Question: Im creating a NAVIGATION, it has 3 states. Normal, Rollover and Selected.
And each button has different images for all 3 states.

I want to do this with jQuery.
State 1 & 2 I can show with seperate class for
'''
.boy1 a {background-image:...}
.boy1 a:hover {background-image:...}
.boy2 a {background-image:...}
.boy2 a:hover {background-image:...}
.boy3 a {background-image:...}
.boy3 a:hover {background-image:...}
'''
But when you click on BUTTON, it should show a DIV that contains its NAME or any other image.
e.g.
'''
$(".boy1").click(function() {
$("#boy1").show("slow");
});
'''
HTML PART:
'''
<div id="navigation">
<div class="boy1"><a href="#section1"></a></div>
<div id="boy1">MR ABC</div>
<div class="boy2"><a href="#section2"></a></div>
<div id="boy2">MR XYZ</div>
<div class="boy3"><a href="#section3"></a></div>
<div id="boy3">MR LALOLA</div>
</div>
<style type="text/css">
.boy1 a { background-image:images/boy1.gif; display:block; cursor:pointer; height:100px; width:50px}
.boy1 a:hover { background-image:images/boyimage1.gif;}
#boy1 {position:absolute; top:100; left:50; height:30px; width:60px;}
.boy2 a { background-image:images/boy2.gif; display:block; cursor:pointer; height:100px; width:50px}
.boy2 a:hover { background-image:images/boyimage2.gif;}
#boy2 {position:absolute; top:100; left:200; height:30px; width:60px;}
.boy3 a { background-image:images/boy3.gif; display:block; cursor:pointer; height:100px; width:50px}
.boy3 a:hover { background-image:images/boyimage3.gif;}
#boy3 {position:absolute; top:100; left:350; height:30px; width:60px;}
</style>
'''
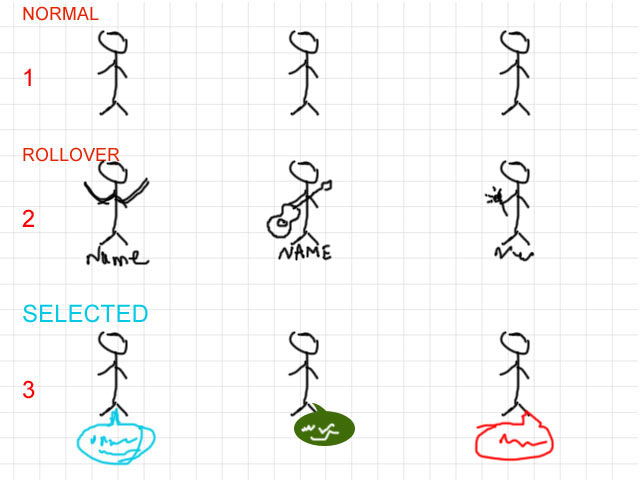
Answer: HTML
'''
<div id="navigation">
<div class="boy1"><a href="#section1">x</a></div>
<div id="boy1" class="showhidediv">MR ABC</div>
<div class="boy2"><a href="#section2">y</a></div>
<div id="boy2" class="showhidediv">MR XYZ</div>
<div class="boy3"><a href="#section3">z</a></div>
<div id="boy3" class="showhidediv">MR LALOLA</div>
</div>
'''
JS
'''
$(document).ready(function() {
$('div.boy1').on('click',function(){
$('div#boy1').siblings('.showhidediv').hide();
$('div#boy1').show();
});
$('div.boy2').on('click',function(){
$('div#boy2').siblings('.showhidediv').hide();
$('div#boy2').show();
});
$('div.boy3').on('click',function(){
$('div#boy3').siblings('.showhidediv').hide();
$('div#boy3').show();
});
});
'''
<URL>
add '$('.showhidediv').hide();' to your code if you want to start by hiding all the divs.
I hope this will solve your problem. If you have any questions please don't hesitate to ask. Thanks